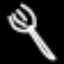
Label: fork